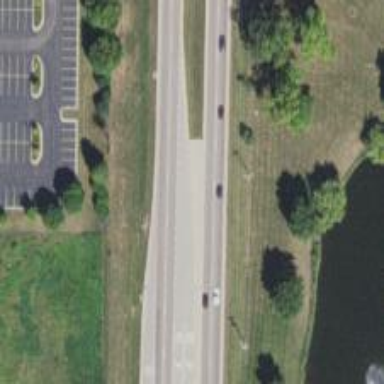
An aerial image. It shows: Primary highway.